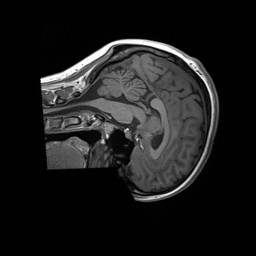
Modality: T1w
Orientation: sagittal
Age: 19
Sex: female
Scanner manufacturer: siemens
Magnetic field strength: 3 T
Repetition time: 1.8 s
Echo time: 0.00232 s